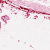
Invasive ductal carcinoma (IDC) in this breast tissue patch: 0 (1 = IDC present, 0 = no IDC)